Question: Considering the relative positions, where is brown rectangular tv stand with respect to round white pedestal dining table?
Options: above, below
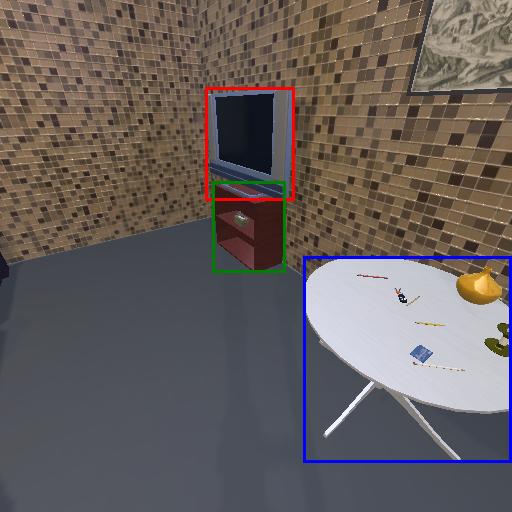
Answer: above